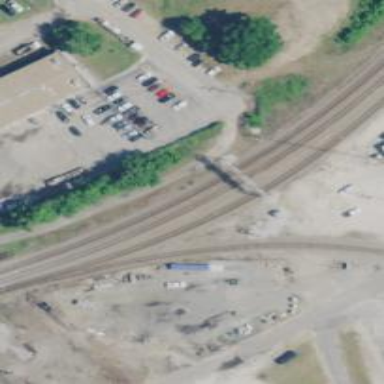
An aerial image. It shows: Railway signal.